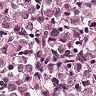
Metastatic tissue present: yes